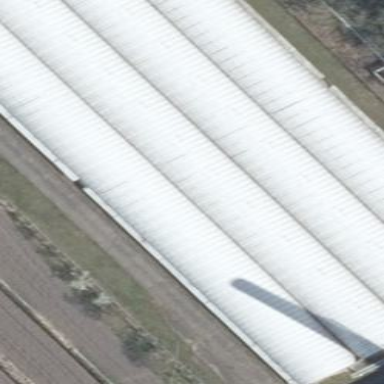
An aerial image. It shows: Greenhouse.